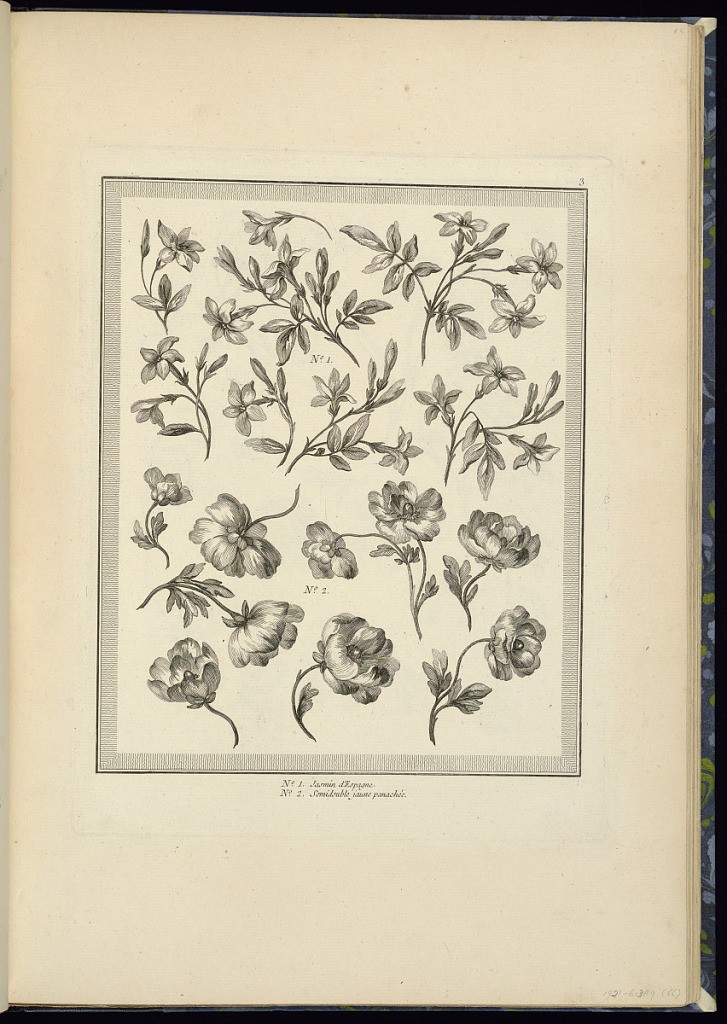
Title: Designs for Flowers: Spanish Jasmin and Yellow Semidouble
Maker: Pierre Ranson, French, 1736–1786
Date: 1778
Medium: Etching on laid paper
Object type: Print
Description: Designs for flowers with their leaves, numbered with a legend below: Spanish Jasmin and Yellow Semidouble. The plate is numbered.